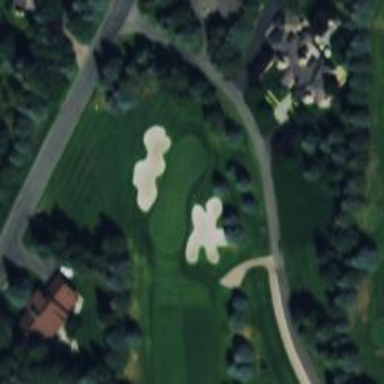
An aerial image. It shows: View of golf hole.